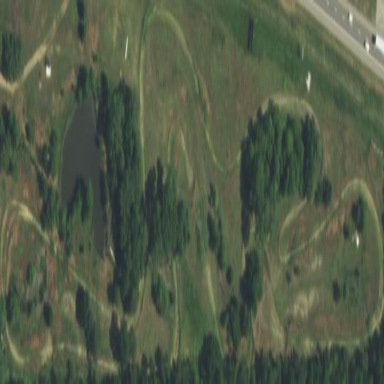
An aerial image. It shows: Unpaved raceway designed for motor sports.